Question: I am Trying to develop small application in which i am trying to Detect Location.
I am using the following code but i don't know why my application crashes. It show the application stops Unfortunately.
Here is the code. Please tell me if there is any bug and if not then please at least reply.
Thanks.
Here is the Code.
'''
package com.project.kamani.nearby;
import java.io.IOException;
import java.util.List;
import java.util.Locale;
import android.app.Activity;
import android.location.Address;
import android.location.Criteria;
import android.location.Geocoder;
import android.location.Location;
import android.location.LocationListener;
import android.location.LocationManager;
import android.os.Bundle;
import android.widget.Toast;
import com.google.android.gms.common.ConnectionResult;
import com.google.android.gms.common.GooglePlayServicesUtil;
import com.google.android.gms.maps.CameraUpdateFactory;
import com.google.android.gms.maps.GoogleMap;
import com.google.android.gms.maps.MapFragment;
import com.google.android.gms.maps.model.BitmapDescriptorFactory;
import com.google.android.gms.maps.model.LatLng;
import com.google.android.gms.maps.model.MarkerOptions;
public class Map extends Activity implements LocationListener{
public GoogleMap google_map;
public List<Address> addresses;
public Geocoder geocoder;
private Location location;
private double lat;
private double lang;
private Criteria criteria;
private LocationManager location_manager;
private String provider;
private static final long MIN_DISTANCE_CHANGE_FOR_UPDATES=20;//DISTANCE IN METERS
private static final long MIN_TIME_BW_UPDATES=1000*60*1;// TAKES UPDATE AFTER 1 MINUTES
@Override
protected void onCreate(Bundle savedInstanceState) {
super.onCreate(savedInstanceState);
if(isGooglePlayAvailable())
{
criteria=new Criteria();
setContentView(R.layout.mapdemo);
getGoogleMap();
getUserLocation();
//Toast.makeText(this, "Latitude:"+lat+" Longitude:"+lang, Toast.LENGTH_LONG).show();
getAddress(lat,lang);
drawMarker(lat,lang);
}
}
private boolean isGooglePlayAvailable(){
int status=GooglePlayServicesUtil.isGooglePlayServicesAvailable(this);
if(status==ConnectionResult.SUCCESS)
return true;
else
GooglePlayServicesUtil.getErrorDialog(status, this, 10).show();
return false;
}
private void getGoogleMap(){
if(google_map==null){
google_map=((MapFragment)getFragmentManager().findFragmentById(R.id.map)).getMap();
}
}
private void drawMarker(double lattitude,double longitude){
google_map.clear();
google_map.setMyLocationEnabled(true);
LatLng latlng=new LatLng(lattitude, longitude);
google_map.moveCamera(CameraUpdateFactory.newLatLng(latlng));
google_map.animateCamera(CameraUpdateFactory.zoomTo(15));
LatLng currentPosition = new LatLng(lattitude,longitude);
google_map.addMarker(new MarkerOptions().position(currentPosition).snippet("Address:" + addresses.get(0).getAddressLine(0) + "City:"+ addresses.get(0).getAddressLine(1)+"Country:"+addresses.get(0).getAddressLine(2)).icon(BitmapDescriptorFactory.defaultMarker(BitmapDescriptorFactory.HUE_RED)).title("ME"));
}
private void getAddress(double lattitude,double longitude){
geocoder=new Geocoder(Map.this, Locale.getDefault());
try {
addresses=geocoder.getFromLocation(lattitude, longitude, 1);
Toast.makeText(Map.this, "Address:" + addresses.get(0).getAddressLine(0) + "City:"+ addresses.get(0).getAddressLine(1)+"Country:"+addresses.get(0).getAddressLine(2), Toast.LENGTH_LONG).show();
} catch (IOException e) {
e.printStackTrace();
}
}
private void getUserLocation(){
location_manager=(LocationManager) getSystemService(LOCATION_SERVICE);
if(location_manager!=null){
provider=location_manager.getBestProvider(criteria, true);
location=location_manager.getLastKnownLocation(provider);
location_manager.requestLocationUpdates(provider, Map.MIN_TIME_BW_UPDATES, Map.MIN_DISTANCE_CHANGE_FOR_UPDATES, this);
lat=location.getLatitude();
lang=location.getLongitude();
}
}
@Override
public void onLocationChanged(Location location) {
google_map.clear();
drawMarker(lat, lang);
}
@Override
public void onProviderDisabled(String provider) {
// TODO Auto-generated method stub
}
@Override
public void onProviderEnabled(String provider) {
// TODO Auto-generated method stub
}
@Override
public void onStatusChanged(String provider, int status, Bundle extras) {
// TODO Auto-generated method stub
}
'''
}
Here is the snapshot that error i am getting in logcat.
I hope it will be helpful to solve error.
If you don't want to monitor once again full code just try to view at still the application stops working when i enable the GPS thanks for your support.
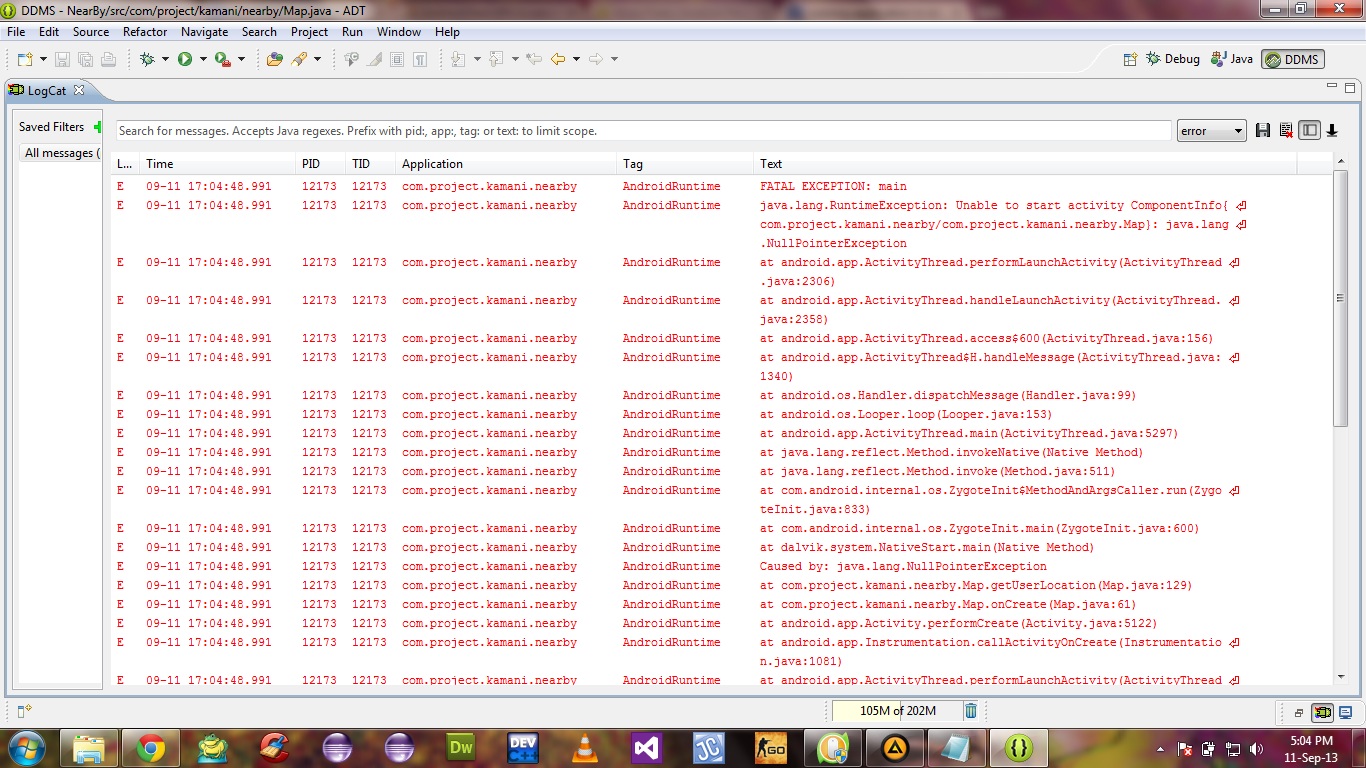
Answer: 'location' is never initialized. Your are setting 'location' as the variable that will hold the return value of 'getUserLocation()' and it is also its parameter; both are null.